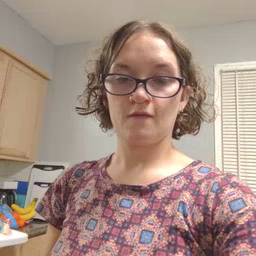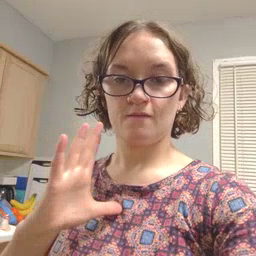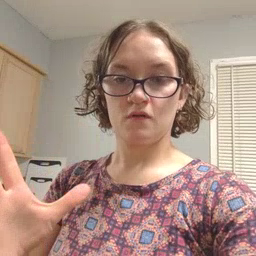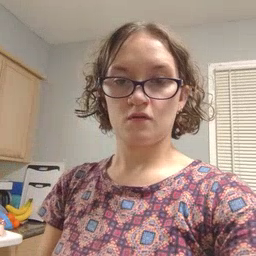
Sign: fine